Question: I have a mvc3 dropdownlist containing Organization list.I am able to fill that using the code below.But when I submit the form, I am getting Id instead of name and the corresponding Id is null.
Controller
'''
ViewBag.DropDownList =organizationModelList.Select(x => new SelectListItem { Text = x.Name, Value = x.Id.ToString() });
return view();
'''
Model
'''
public class SubscriberModel
{
public OrgnizationList Organization { get; set; }
public RegisterModel RegisterModel { get; set; }
public SubscriberDetails SubscriberDetails { get; set; }
}
public class OrgnizationList
{
[Required]
public ObjectId Id { get; set; }
[Required]
[DataType(DataType.Text)]
[Display(Name = "Name")]
public string Name { get; set; }
}
'''
View
@
'''
model FleetTracker.WebUI.Models.SubscriberModel
@using (Html.BeginForm((string)ViewBag.FormAction, "Account")) {
<div>
@Html.DropDownListFor(m => m.Organization.Name, (IEnumerable<SelectListItem>)ViewBag.DropDownList, "---Select a value---")
</div>
}
'''

When I change it tom => m.Organization.Id, then the modelstate will change to not valid.
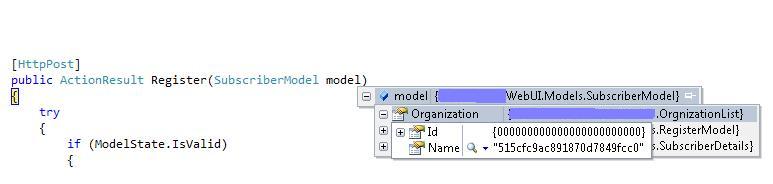
Answer: I did it using
'''
$(document).ready(function () {
$("#DropDownList").change(function () {
$("#Organization_Id").val($(this).val());
$("#Organization_Name").val($("#DropDownList option:selected").text());
});
});
@Html.HiddenFor(m=>m.Organization.Id)
@Html.HiddenFor(m=>m.Organization.Name)
@Html.DropDownList("DropDownList", string.Empty)
'''
controller
'''
ViewBag.DropDownList = new SelectList(organizationModelList, "Id", "Name");
'''